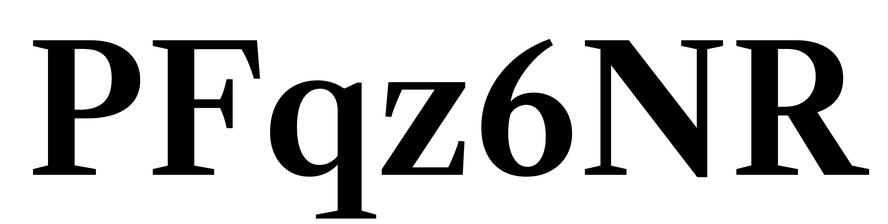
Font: LibreCaslonText_SemiBold